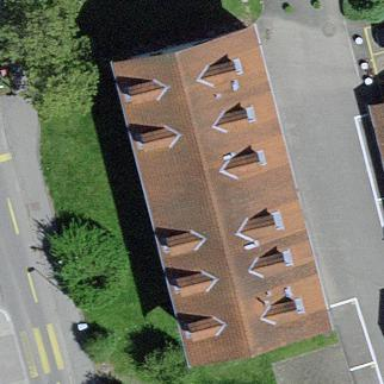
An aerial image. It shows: Gabled-roof building with apartments. The roof is covered with roof tiles.